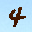
Label: 4